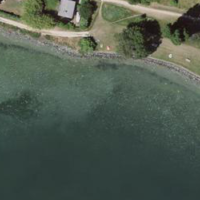
EUNIS habitat code: 14
Species observed at this site:
Mentha suaveolens
Cygnus olor
Primula veris
Sisymbrium officinale
Milvus migrans